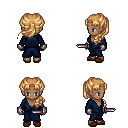
a pixel art fantasy rpg character, female body template, human, dark skin, blue robe, white pants, light blonde princess hairstyle, metal gloves, brown slippers, dagger, four views (front, back, left, right), 2x2 character sprite sheet, small pixel art, hard edges, no anti-aliasing